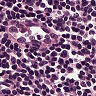
Metastatic tissue present: no